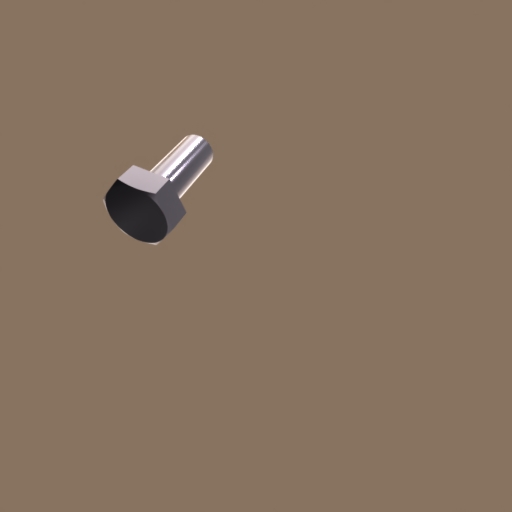
Label: bolt